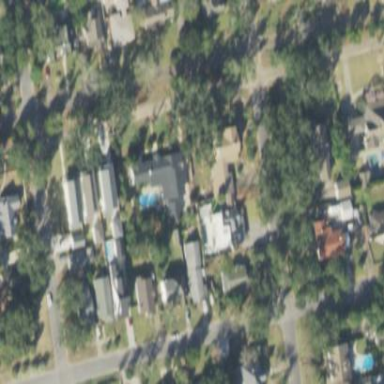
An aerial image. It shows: Single-family residential area.